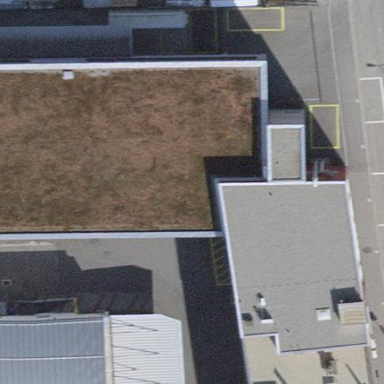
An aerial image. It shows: Building part with flat roof.